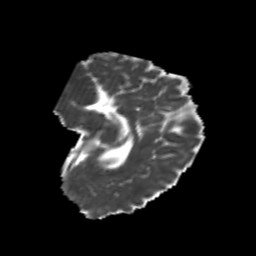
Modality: MD
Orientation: sagittal
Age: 20
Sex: male
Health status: healthy
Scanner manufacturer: philips
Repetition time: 7.395 s
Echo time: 0.08599 s